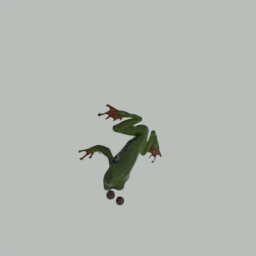
Label: animals